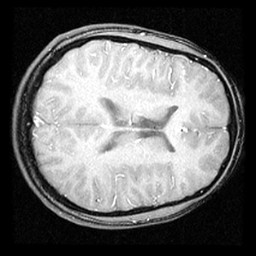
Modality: inplaneT1
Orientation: axial
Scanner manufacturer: ge
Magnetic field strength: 3 T
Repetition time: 0.2 s
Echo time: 0.0036 s